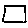
Label: square